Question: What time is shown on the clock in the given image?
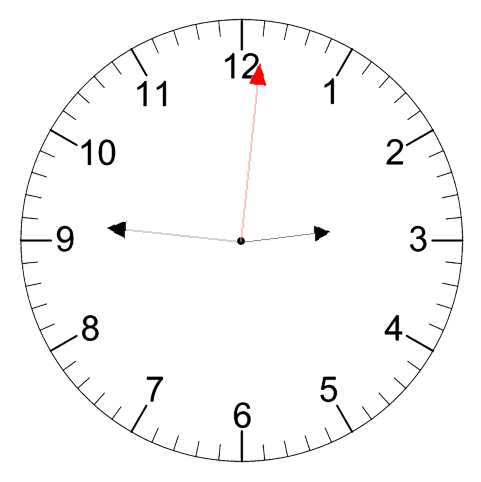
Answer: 02:46:01